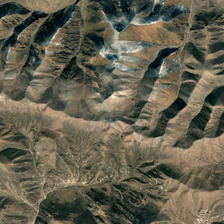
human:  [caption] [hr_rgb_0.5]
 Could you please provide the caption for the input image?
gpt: it is a piece of khaki mountain .

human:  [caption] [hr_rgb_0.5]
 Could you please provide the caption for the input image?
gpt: it is a piece of khaki mountain .

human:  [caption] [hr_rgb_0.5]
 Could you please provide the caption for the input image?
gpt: it is a piece of khaki mountain .

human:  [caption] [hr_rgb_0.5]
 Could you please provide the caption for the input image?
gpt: it is a piece of khaki mountain .

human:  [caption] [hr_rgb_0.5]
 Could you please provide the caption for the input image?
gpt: it is a piece of khaki mountain .